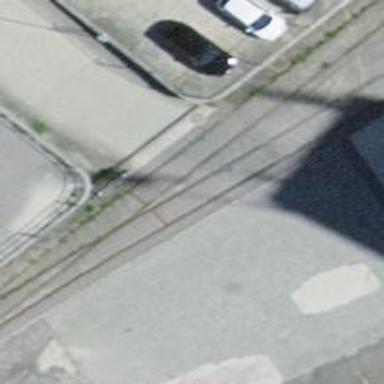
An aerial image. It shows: Abandoned railway spur with one track.